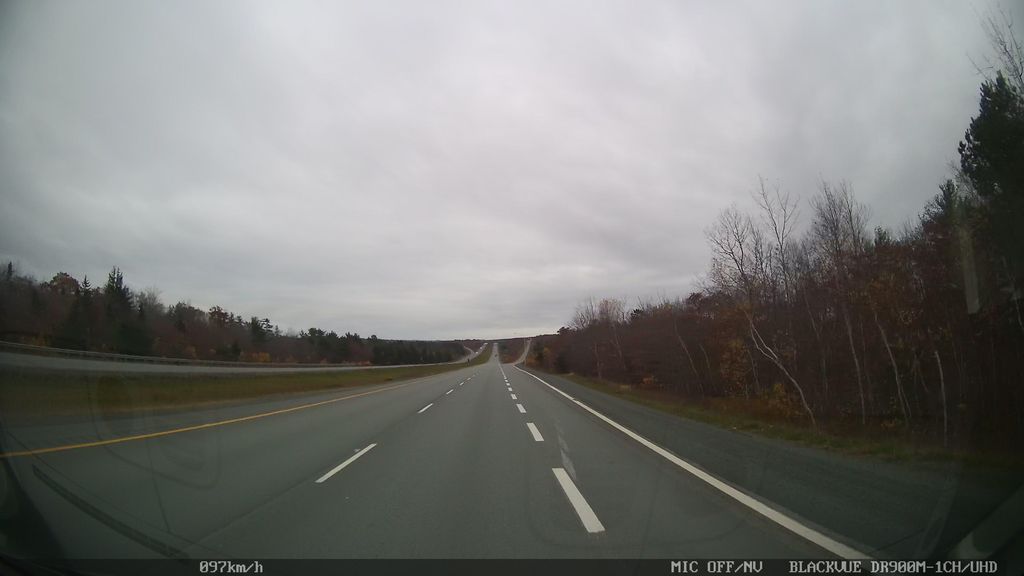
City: halifax